Aerial crown-view tile of a tropical tree (Barro Colorado Island, Panama), acquired 20250317:
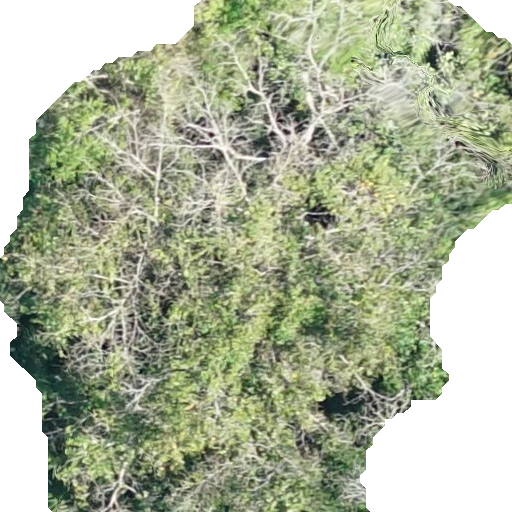
Species: Hura crepitans
GBIF accepted scientific name: Hura crepitans
Crown area: 346.532 m²